Aerial crown-view tile of a tropical tree (Barro Colorado Island, Panama), acquired 20250317:
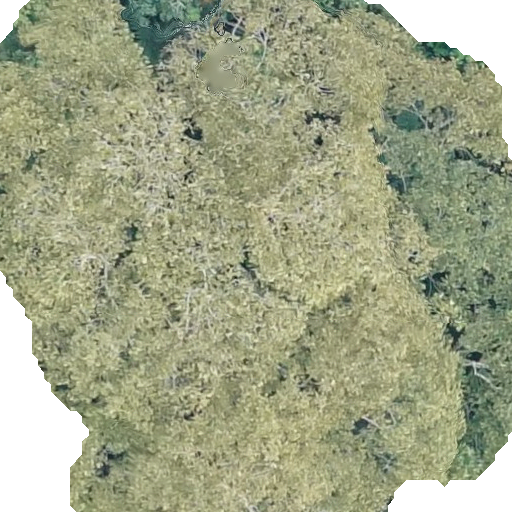
Species: Dipteryx oleifera
GBIF accepted scientific name: Dipteryx oleifera
Crown area: 394.401 m²